Interaction volume radius: 10 \u00c5
Interaction volume height: 15 \u00c5
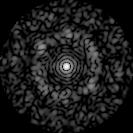
Disorder parameter: 0.8035